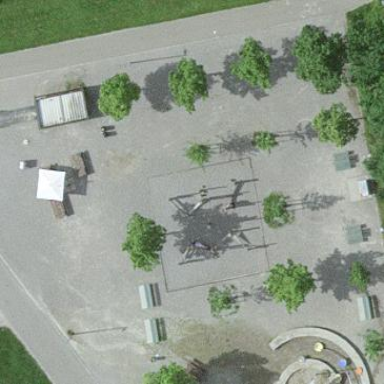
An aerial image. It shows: Playground featuring climbing frame with loose fine gravel surface.